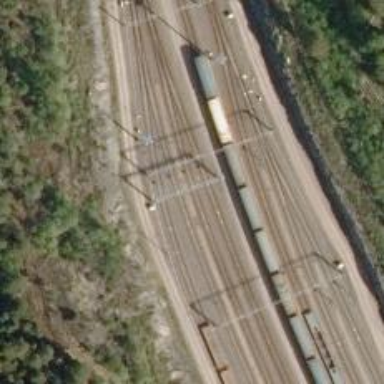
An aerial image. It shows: Railway signal.